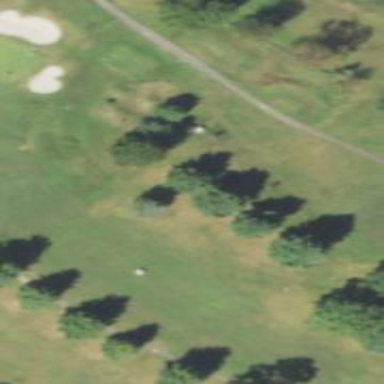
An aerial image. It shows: Grassy area designated as golf fairway.